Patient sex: F
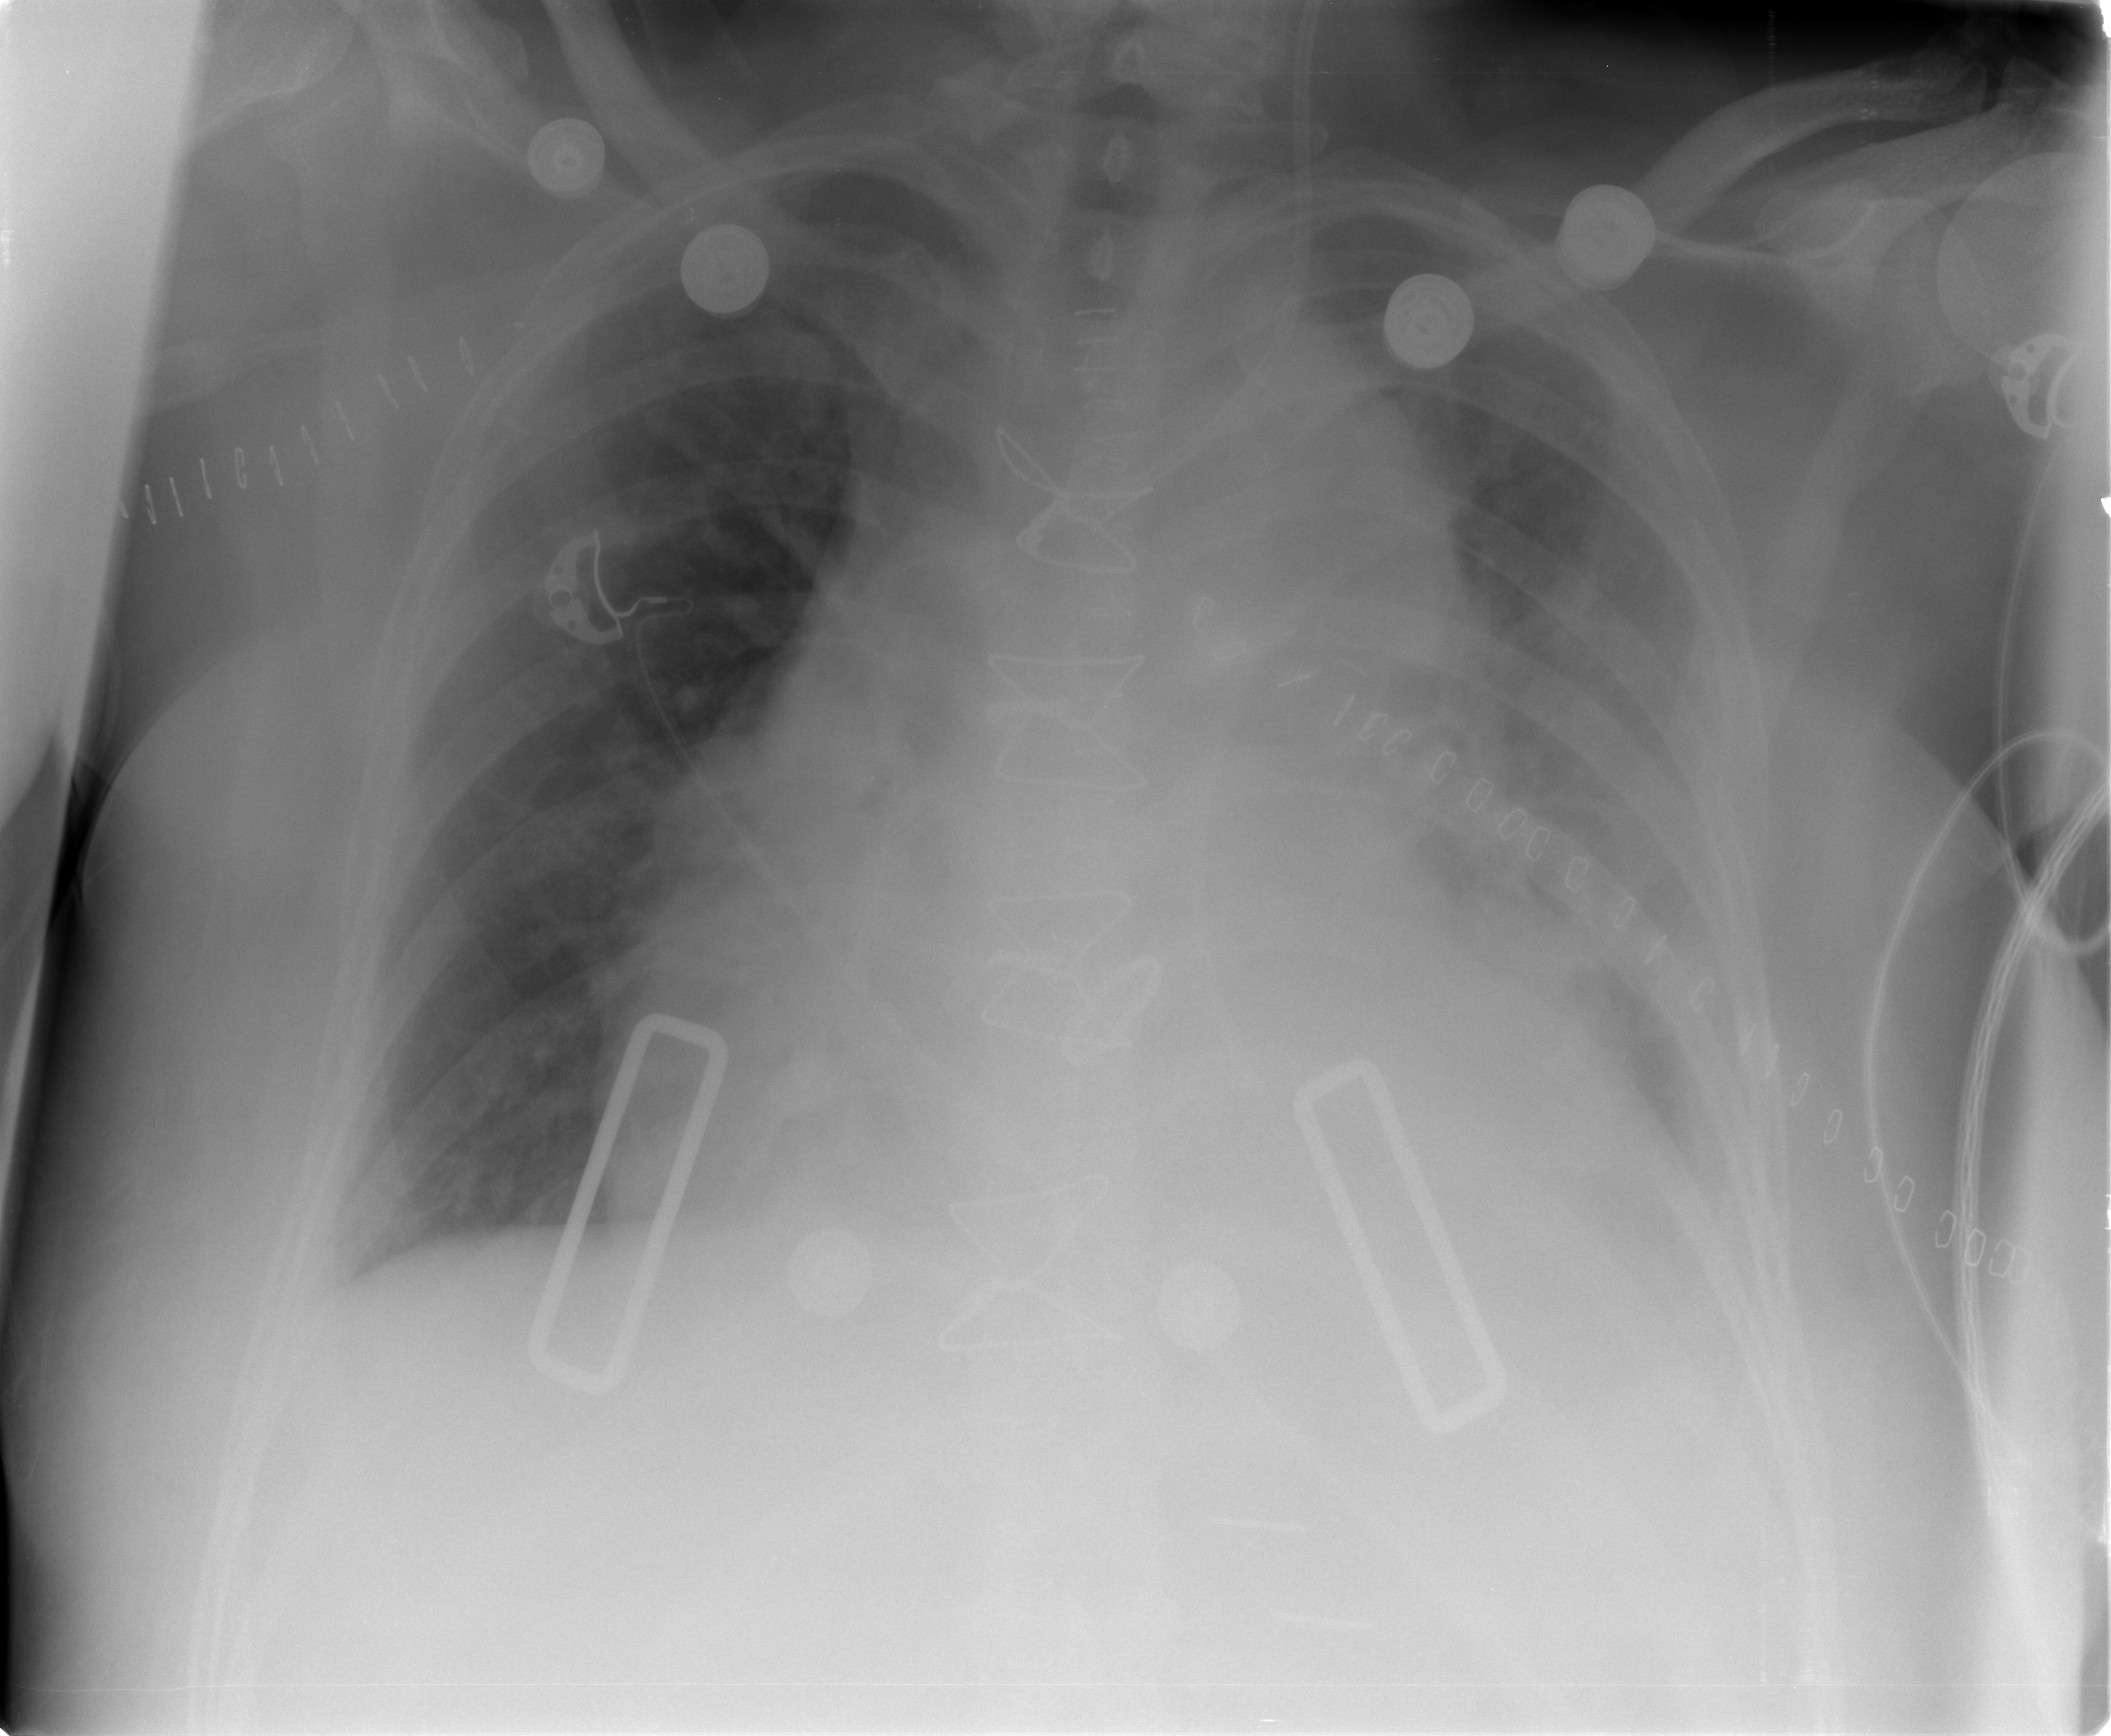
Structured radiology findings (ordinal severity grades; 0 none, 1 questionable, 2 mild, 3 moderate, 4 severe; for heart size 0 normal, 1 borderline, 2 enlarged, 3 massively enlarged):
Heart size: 3
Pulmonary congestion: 2
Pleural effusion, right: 0
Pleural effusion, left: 1
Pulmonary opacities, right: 1
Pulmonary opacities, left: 1
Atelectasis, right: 2
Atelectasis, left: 2